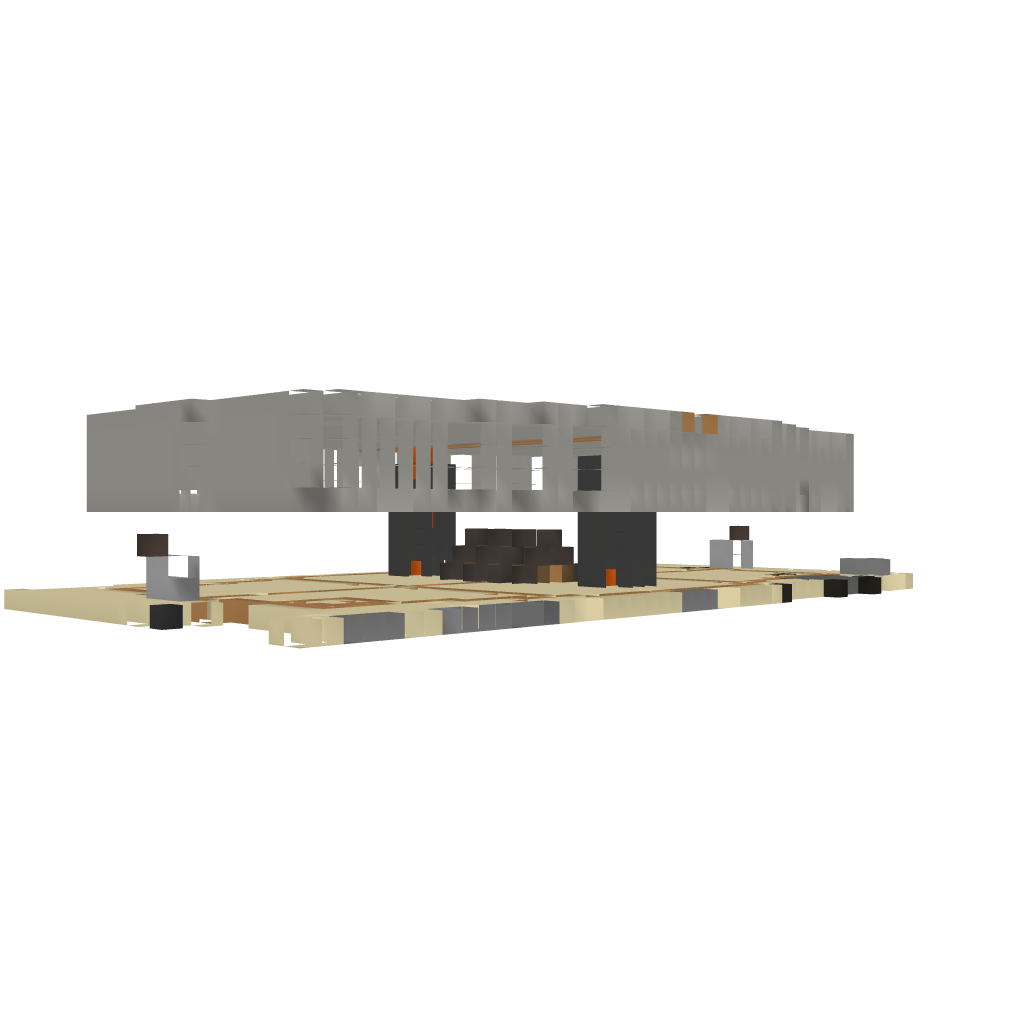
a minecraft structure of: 1 V 1 PVP arena